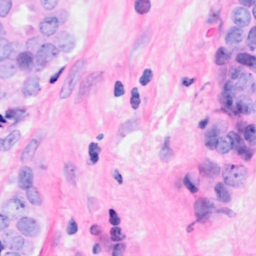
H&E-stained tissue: Breast